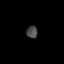
Tissue: lung
Cell type: Epithelial cells
Senescence score: 0.6533
Nuclear area (px): 133
Mean DAPI intensity: 72.128